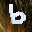
Label: 6